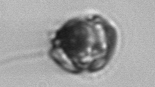
Label: Proterythropsis